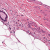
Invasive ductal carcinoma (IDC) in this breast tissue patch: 0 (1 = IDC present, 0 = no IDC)